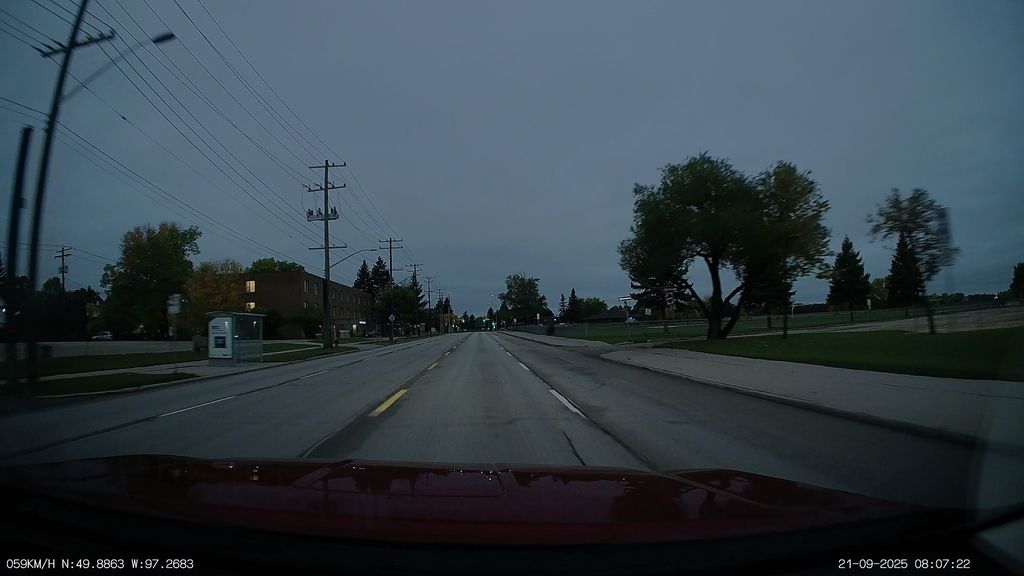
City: winnipeg